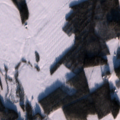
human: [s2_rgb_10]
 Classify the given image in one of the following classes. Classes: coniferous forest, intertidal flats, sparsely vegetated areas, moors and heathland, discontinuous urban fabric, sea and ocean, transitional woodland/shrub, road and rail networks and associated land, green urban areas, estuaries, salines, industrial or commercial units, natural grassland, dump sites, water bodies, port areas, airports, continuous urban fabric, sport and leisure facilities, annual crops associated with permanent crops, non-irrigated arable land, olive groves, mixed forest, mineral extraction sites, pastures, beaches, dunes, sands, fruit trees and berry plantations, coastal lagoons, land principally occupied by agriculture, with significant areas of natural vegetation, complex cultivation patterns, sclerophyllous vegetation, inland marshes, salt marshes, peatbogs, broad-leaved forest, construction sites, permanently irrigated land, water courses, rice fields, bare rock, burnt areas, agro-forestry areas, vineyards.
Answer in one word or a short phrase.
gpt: non-irrigated arable land, land principally occupied by agriculture, with significant areas of natural vegetation, coniferous forest, mixed forest